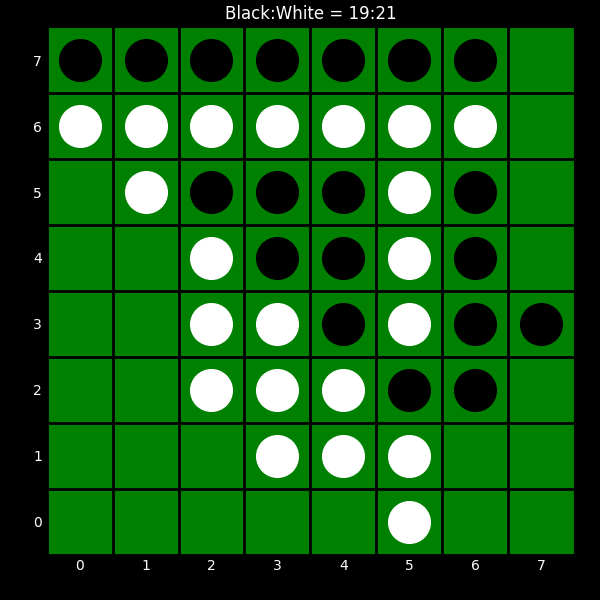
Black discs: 19
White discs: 21